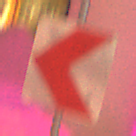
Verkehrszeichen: RichtungstafelnInKurvenKleinRechts
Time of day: Night
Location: Outdoor (Urban)
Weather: Overcast
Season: Winter
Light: Artificial